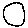
Label: moon